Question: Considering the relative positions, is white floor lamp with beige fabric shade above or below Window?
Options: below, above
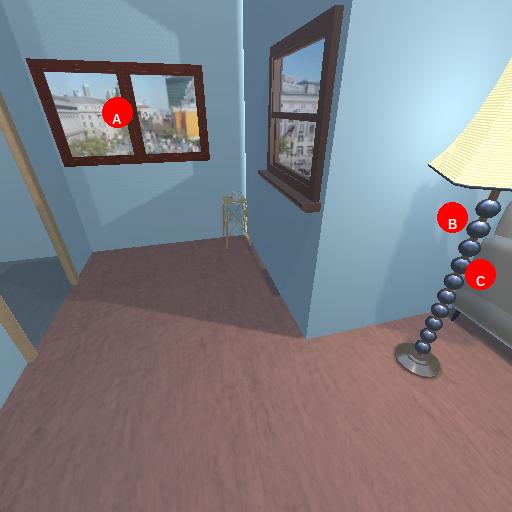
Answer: below